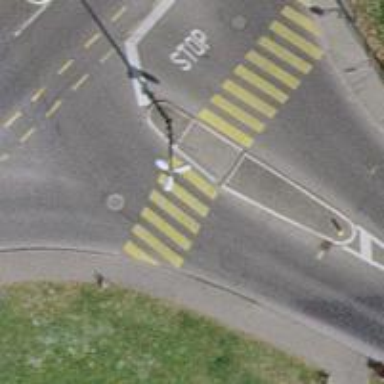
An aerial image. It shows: Uncontrolled crossing with central island on the road.